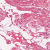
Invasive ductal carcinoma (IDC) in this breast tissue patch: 0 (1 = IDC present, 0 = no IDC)